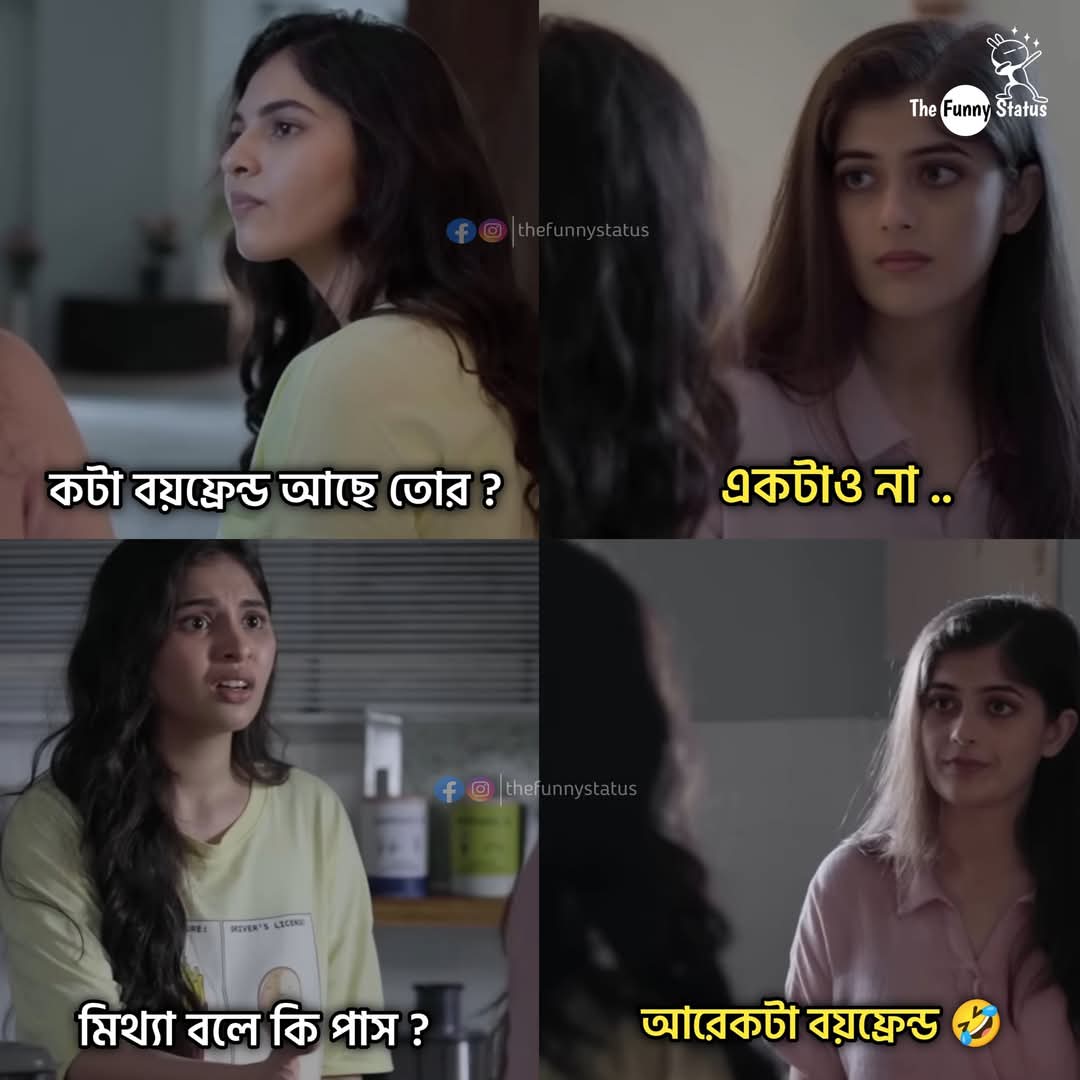
Text: কটা বয়ফ্রেন্ড আছে তোর?
একটাও না ..
মিথ্যা বলে কি পাস?
আরেকটা বয়ফ্রেন্ড
Label: Non Hate